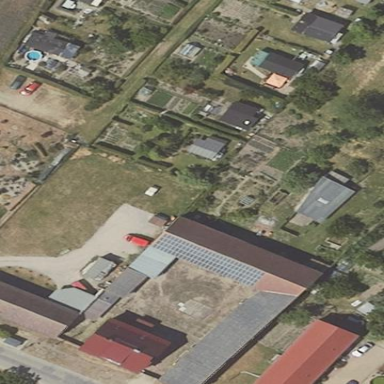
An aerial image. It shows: Shed building.